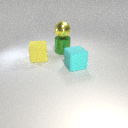
large yellow rubber cube to the left of large green metal cylinder